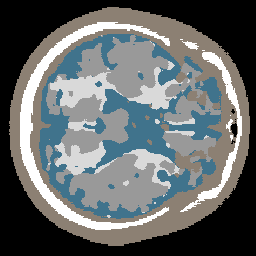
Label: no_lesion